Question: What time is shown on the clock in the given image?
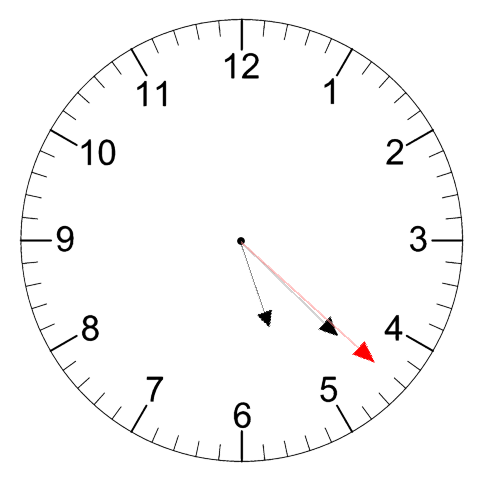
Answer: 05:22:22